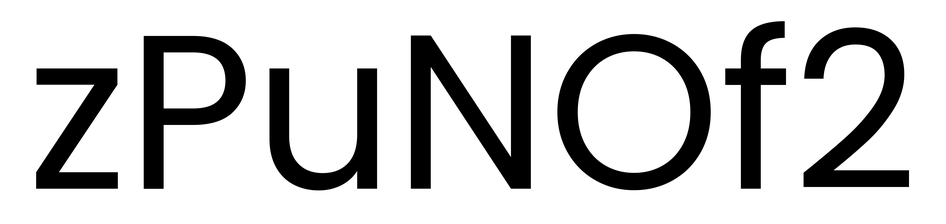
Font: Poppins-Regular